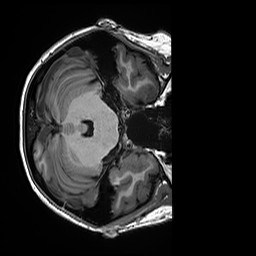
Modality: T1w
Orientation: axial
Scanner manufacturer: siemens
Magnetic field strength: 3 T
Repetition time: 2.5 s
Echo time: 0.00299 s